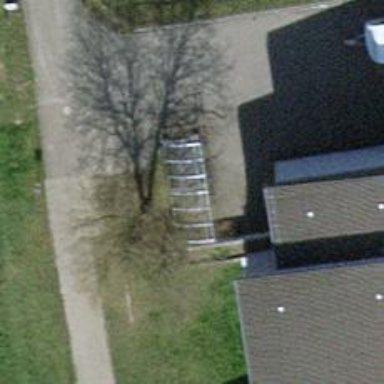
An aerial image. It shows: Bicycle parking shed.